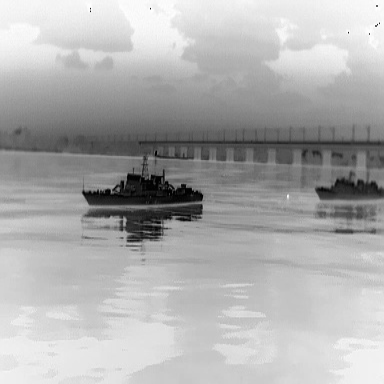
There are two warships in the infrared image.